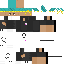
A female human skin with dark skin, wearing blonde bald dressed in a black tshirt and black pants, featuring a closed mouth.